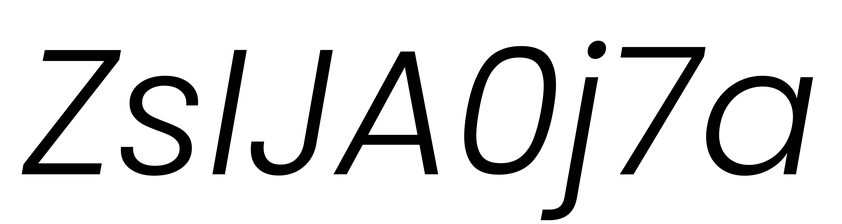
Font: Poppins-LightItalic